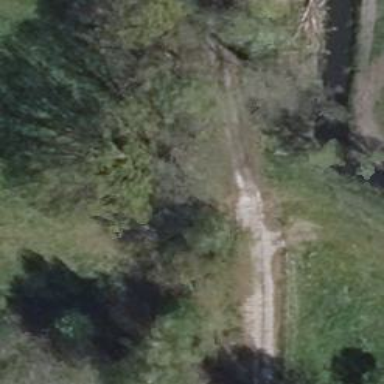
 made of concrete plates and embankments alongside."